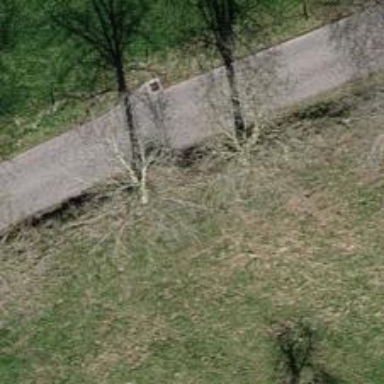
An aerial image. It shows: Row of trees in natural setting.